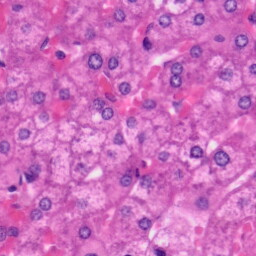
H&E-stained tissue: Liver